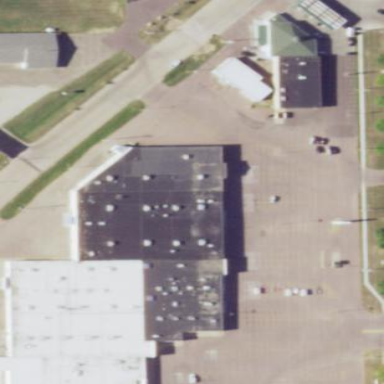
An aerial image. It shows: Retail building.